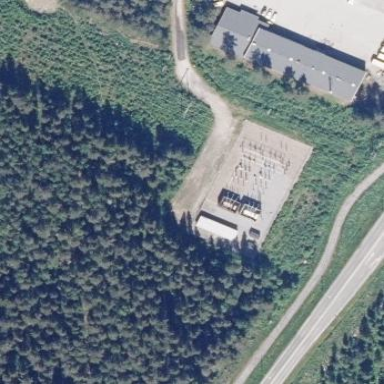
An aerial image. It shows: Distribution substation surrounded by fence.